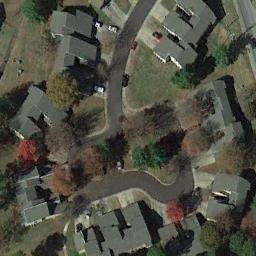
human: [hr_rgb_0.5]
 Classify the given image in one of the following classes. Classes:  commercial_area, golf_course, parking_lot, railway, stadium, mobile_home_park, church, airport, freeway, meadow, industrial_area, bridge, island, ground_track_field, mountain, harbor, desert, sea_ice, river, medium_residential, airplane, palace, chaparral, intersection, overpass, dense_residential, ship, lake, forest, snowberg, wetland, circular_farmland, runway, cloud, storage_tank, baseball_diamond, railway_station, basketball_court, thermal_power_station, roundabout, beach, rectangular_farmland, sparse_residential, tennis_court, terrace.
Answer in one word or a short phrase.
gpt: medium_residential